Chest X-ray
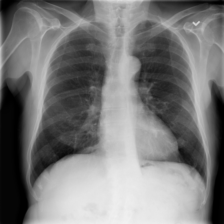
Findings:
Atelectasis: negative
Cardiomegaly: negative
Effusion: negative
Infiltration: negative
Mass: negative
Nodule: negative
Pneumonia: negative
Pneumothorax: negative
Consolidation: negative
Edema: negative
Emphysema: negative
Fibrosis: negative
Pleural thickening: negative
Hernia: negative